Question: I'm trying to create a exportable/printable page with RotativaPDF where those pages must have a small section with some data from a customer, tables with customer credits and payments, and every page must have a footer and a header (excluding the first page).
'''
public ActionResult ExportToPDF()
{
var customer= new Customer();
var customerData = string.Format("Name: {0} | Client Nr.: {1}", customer.Name, customer.CardNumber);
return new ActionAsPdf("ExportPDF")
{
CustomSwitches = "--footer-right "[page]/[topage]" " +
"--footer-left "Emission date: [date]" " +
"--header-right ""+ customerData + "" " +
"--header-left "Customer Data" " +
"--footer-font-size "11" " +
"--header-font-size "11" " +
"--footer-spacing "10" " +
"--header-spacing "20""
};
}
'''
Note: I defined CustomSwitches like is described on <URL>.
With my code, all the pages presents a header. How should I do to present a header on the first page?

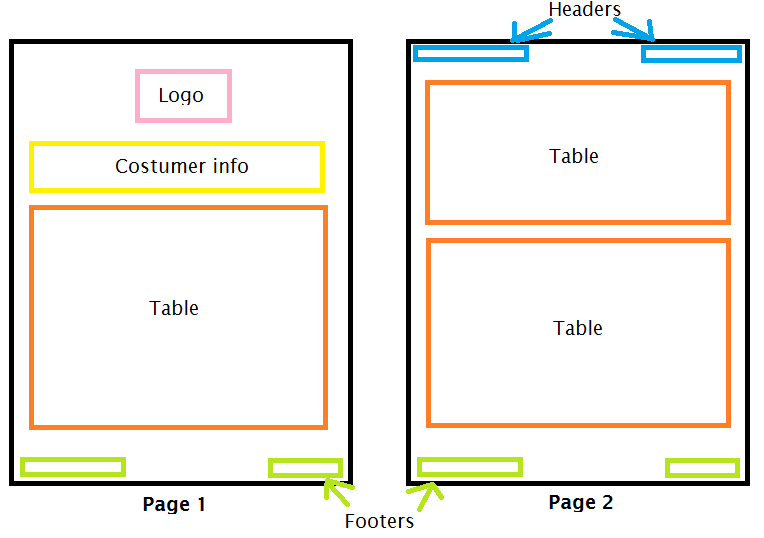
Answer: Found an answer @ <URL>
Know its very late reply but may help someone
So to hide the header in the firstpage I used like this
'''
<!DOCTYPE html>
<html>
<head>
<script>
function subst() {
var vars = {};
// explore the URL query string
var x = document.location.search.substring(1).split('&');
// loop through each query string segment and get keys/values
for (var i in x) {
var z = x[i].split('=', 2);
vars[z[0]] = unescape(z[1]);
}
// an array of all the parameters passed into the footer file
var x = ['frompage', 'topage', 'page', 'webpage', 'section', 'subsection', 'subsubsection'];
// each page will have an element with class 'section' from the body of the footer HTML
var y = document.getElementsByClassName('section');
for (var j = 0; j < y.length; j++) {
// if current page equals first page
if (vars[x[2]] == 1) {
y[j].innerHTML = "";
document.getElementsByClassName('section').style.display = 'none';
}
}
}
</script>
</head>
<body style="border: 0; margin: 0;" onload="subst()">
<table style="width: 100%;" border="0" class="section">
<tr>
<td>My header</td>
</tr>
</table>
</body>
</html>
'''